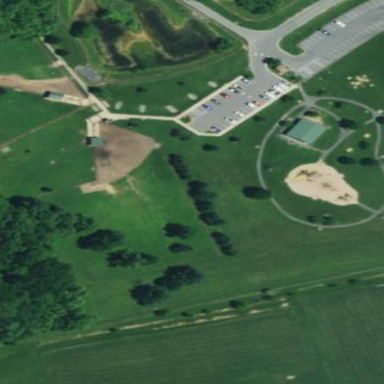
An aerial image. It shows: Fenced dog park area for leisure land.